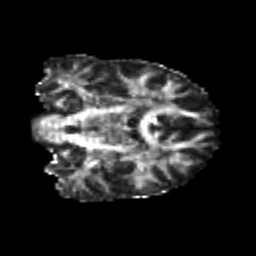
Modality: FA
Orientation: coronal
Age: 23
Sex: female
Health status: healthy
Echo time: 0.074 s